Question: I am pretty new to SOAP and I am trying to understand SOAP fault handling (in Java). I have done reading about this topic but there are still some concepts that remain unclear to me.
More specifically, how to handle various response codes using Eclipse WSDL editor. I have used Eclipse WSDL editor to create my WSDL but I am open to using another tool such as SoapUI to accomplish this (handling faults).
I've attached an image of a simple web service that is supposed to take UserID (request) and return information about the user such as name, age etc (response). I would like to handle warning and error codes that may be returned by the response. E.g. duplicate UserID found > code "ABC" or no UserID found > code "XYZ".
I don't really understand how/where these codes are returned and where to process them. Would the response just return "ABC" as a String?

The following question is based on the attached image.
Do I need to setup displayUserInfoFault as a new class that extends the Exception class and add "throws displayUserInfoFault" to the displayUserInfo() method?
Any guidance would be much appreciated. Thanks!
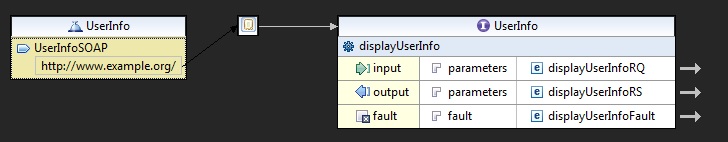
Answer: If you want to return a proper response to the caller. Then you need to return an object not only one fields. For example you can create new class you can call it 'Response' that contains the fields you want to display it to the caller like 'responCode' and 'responseDescription'. Using these two fields you can cover the different error cases you have. And of course you need to change the return type of the method 'playUserInfo' to be of type 'Response'